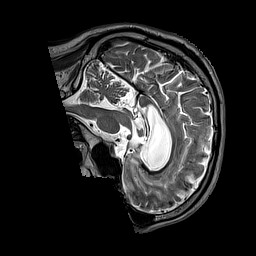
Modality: T2w
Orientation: sagittal
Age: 54
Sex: male
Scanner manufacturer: siemens
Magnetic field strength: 3 T
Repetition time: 3.2 s
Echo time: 0.212 s